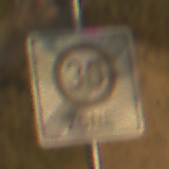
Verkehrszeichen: EndeZone30
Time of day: SunriseSunset
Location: Outdoor (Nature)
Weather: PartlyCloudy
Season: NotSpecified
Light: Natural